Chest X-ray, PA view. Patient: 16 years old, sex F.
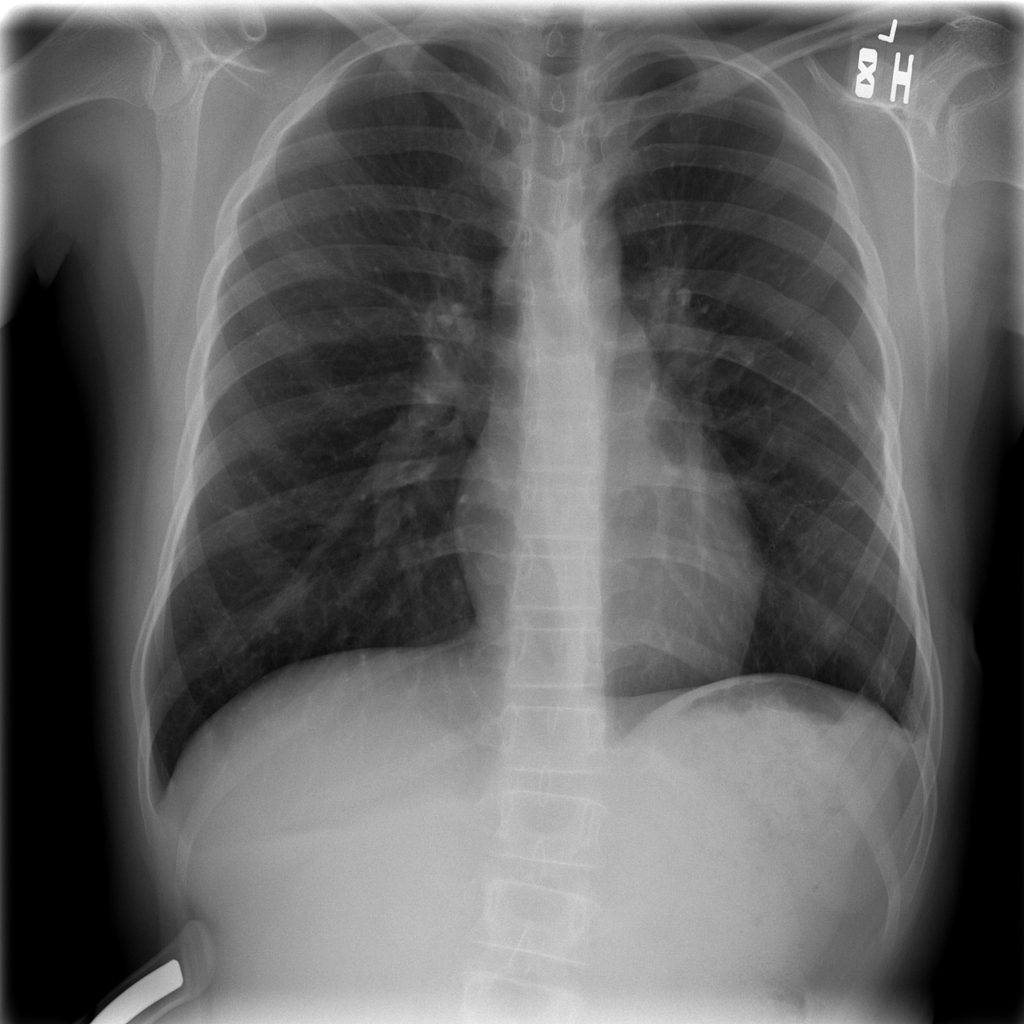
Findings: No Finding